Field crop: maize
Growth stage: 2
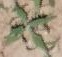
Species: atriplex